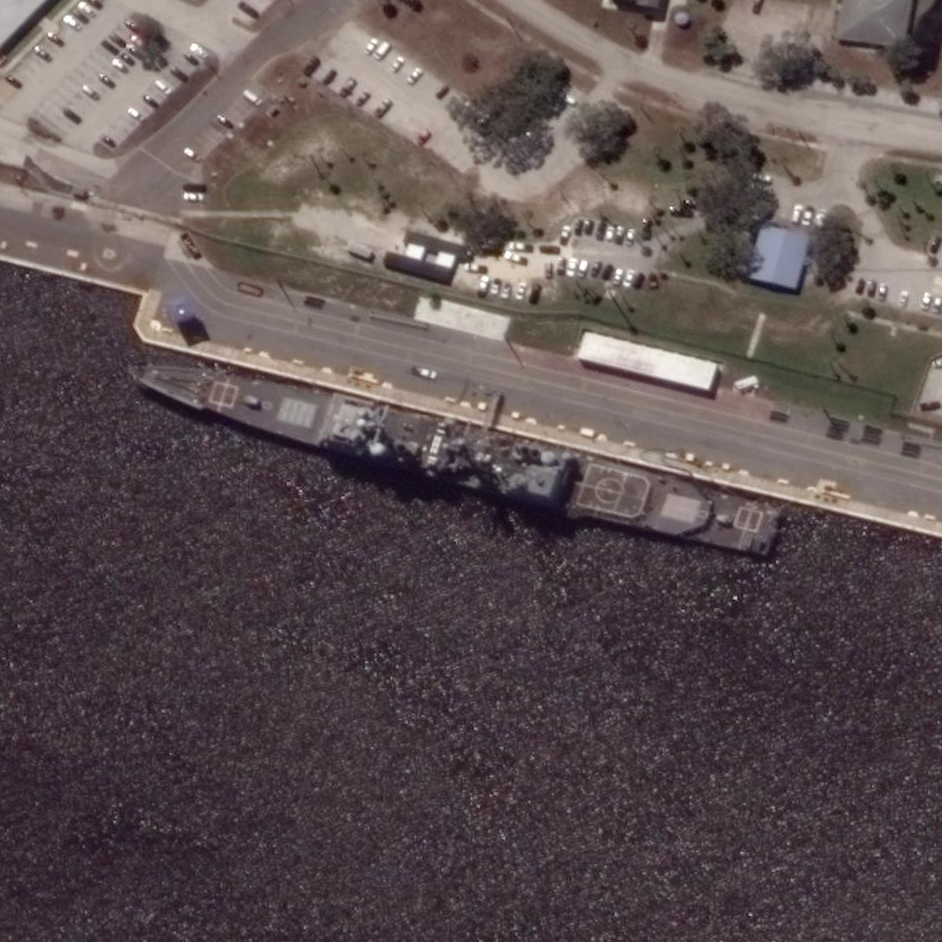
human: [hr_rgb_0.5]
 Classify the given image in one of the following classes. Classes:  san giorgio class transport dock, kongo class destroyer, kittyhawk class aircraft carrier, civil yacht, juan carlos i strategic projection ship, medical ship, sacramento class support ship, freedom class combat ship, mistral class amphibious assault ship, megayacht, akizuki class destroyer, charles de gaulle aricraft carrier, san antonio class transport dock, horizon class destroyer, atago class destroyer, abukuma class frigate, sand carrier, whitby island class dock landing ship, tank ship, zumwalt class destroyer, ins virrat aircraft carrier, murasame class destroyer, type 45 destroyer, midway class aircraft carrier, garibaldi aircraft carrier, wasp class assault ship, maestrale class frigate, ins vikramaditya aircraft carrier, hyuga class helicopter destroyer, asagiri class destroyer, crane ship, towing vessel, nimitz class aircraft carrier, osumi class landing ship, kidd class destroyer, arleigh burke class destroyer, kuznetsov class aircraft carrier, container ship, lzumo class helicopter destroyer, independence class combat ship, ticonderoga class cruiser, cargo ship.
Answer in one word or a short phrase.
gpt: Ticonderoga class cruiser